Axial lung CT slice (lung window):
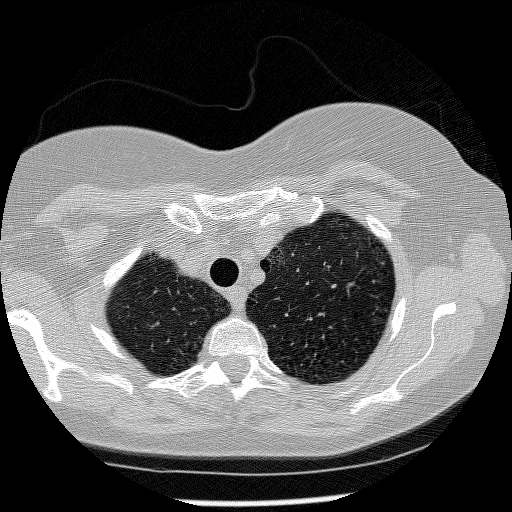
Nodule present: no